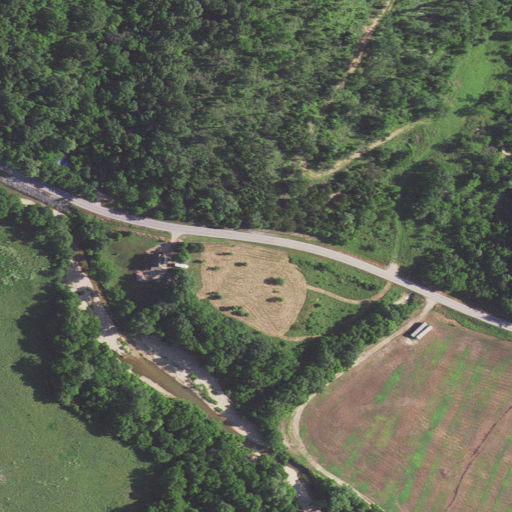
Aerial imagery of valley in Missouri named Moore Hollow containing deciduous forest, pasture, open development, mixed forest, low intensity development, and grassland